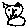
Label: cat